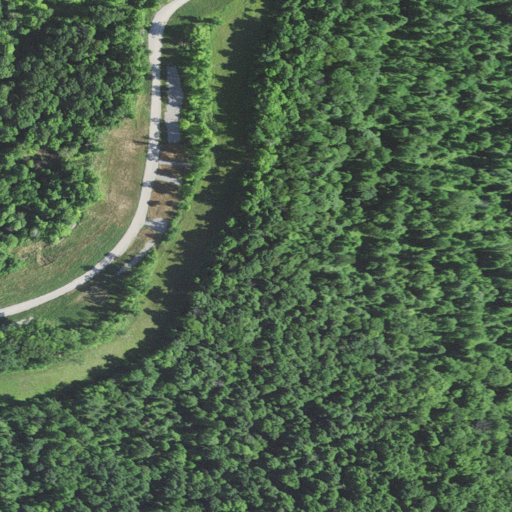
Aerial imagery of ridge(s) in West Virginia named Anderson Ridge containing deciduous forest, mixed forest, and shrub